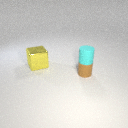
small brown rubber cylinder in front of large yellow metal cube